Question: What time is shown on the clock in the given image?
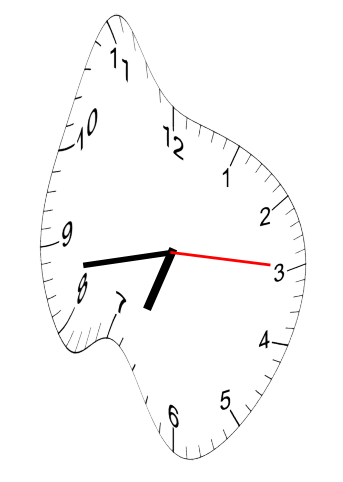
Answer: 06:43:15